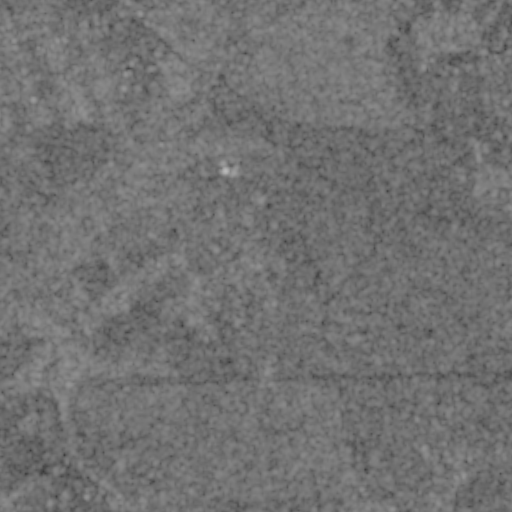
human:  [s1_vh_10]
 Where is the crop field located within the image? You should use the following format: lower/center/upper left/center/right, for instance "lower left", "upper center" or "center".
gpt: The crop field is located in the lower left of the image.
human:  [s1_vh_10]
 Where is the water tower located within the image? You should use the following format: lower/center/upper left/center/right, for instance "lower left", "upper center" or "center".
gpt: The water tower is located in the center of the image.
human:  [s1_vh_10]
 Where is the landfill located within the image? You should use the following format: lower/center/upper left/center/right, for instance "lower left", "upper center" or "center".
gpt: There is no landfill in the image.

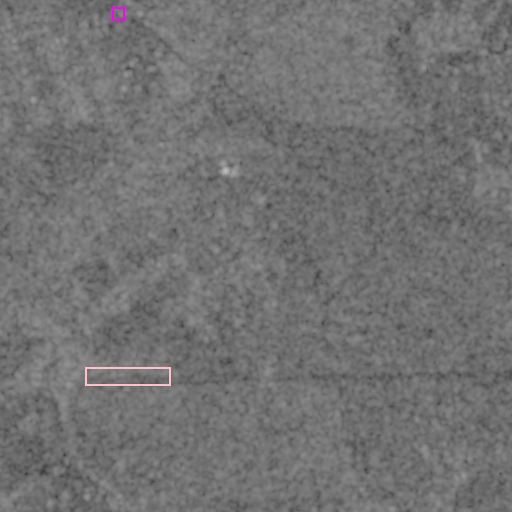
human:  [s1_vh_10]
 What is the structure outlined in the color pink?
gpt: The structure outlined in pink is a crop field.
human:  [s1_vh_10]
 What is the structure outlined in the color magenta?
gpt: The structure outlined in magenta is a park.
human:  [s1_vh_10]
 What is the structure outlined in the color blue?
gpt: There is no blue outline.